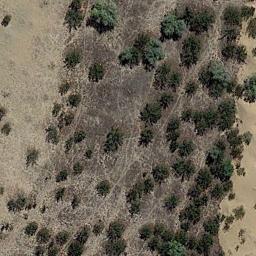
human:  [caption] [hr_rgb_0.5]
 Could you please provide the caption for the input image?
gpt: Some chaparrals of different sizes grow in the desert .

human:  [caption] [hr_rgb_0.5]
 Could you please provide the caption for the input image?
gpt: Chaparral is evenly distributed on the sand .

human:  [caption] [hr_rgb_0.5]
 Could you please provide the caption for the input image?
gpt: The chaparral is in the bare land .

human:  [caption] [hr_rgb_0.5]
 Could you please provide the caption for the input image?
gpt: There are several trees and some weeds in this desert .

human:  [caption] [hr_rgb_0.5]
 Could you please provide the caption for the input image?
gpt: The right side of the chaparral is thicker than the left .